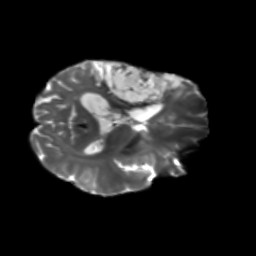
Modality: T2w
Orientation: axial
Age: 61
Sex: female
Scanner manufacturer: siemens
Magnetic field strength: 3 T
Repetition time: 5.25 s
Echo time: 0.08 s